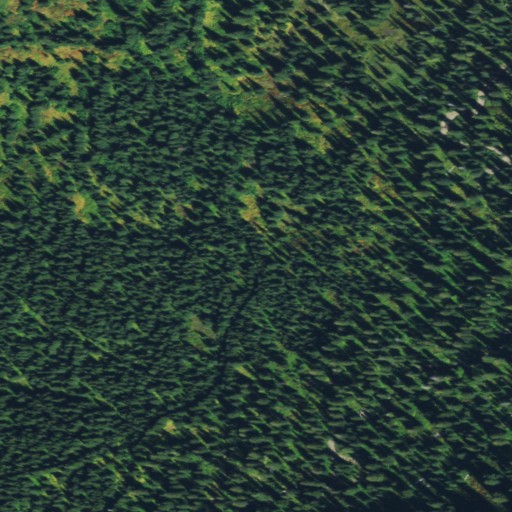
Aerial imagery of depression(s) in Montana named Otila Basin containing evergreen forest and deciduous forest